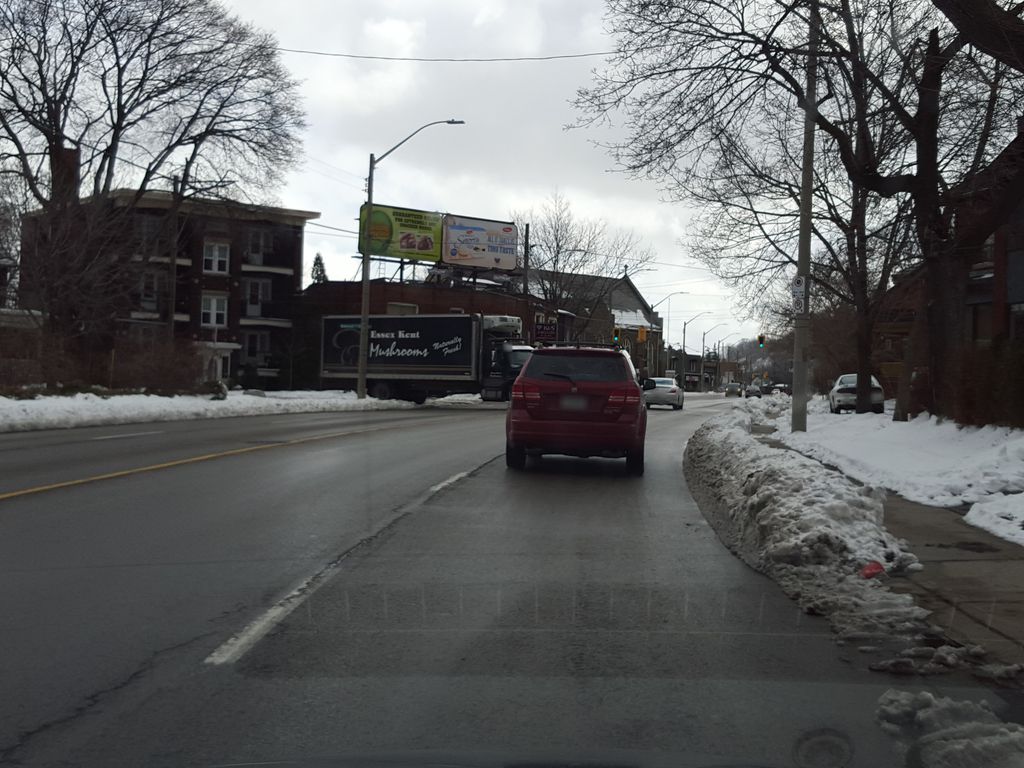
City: hamilton